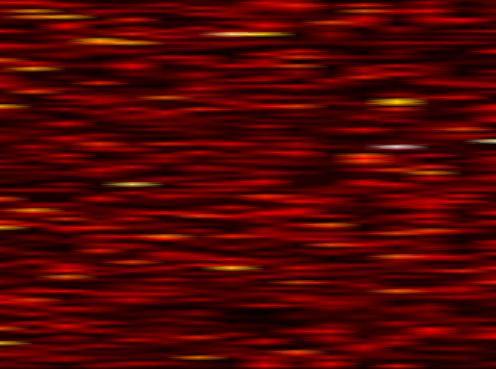
Label: FBMC